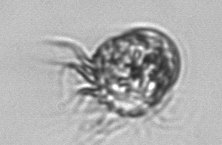
Label: Strombidium_morphotype1